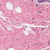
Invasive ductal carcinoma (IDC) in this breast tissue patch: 0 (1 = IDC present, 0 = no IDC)